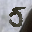
Label: 5